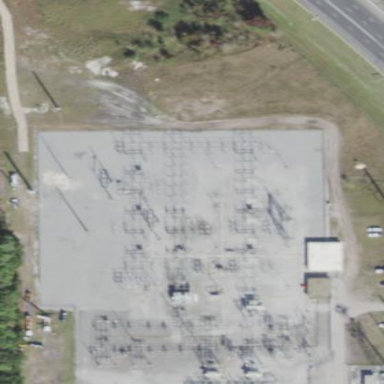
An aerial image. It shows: Outdoor power substation. The substation is at the transmission level. It is surrounded by fence.